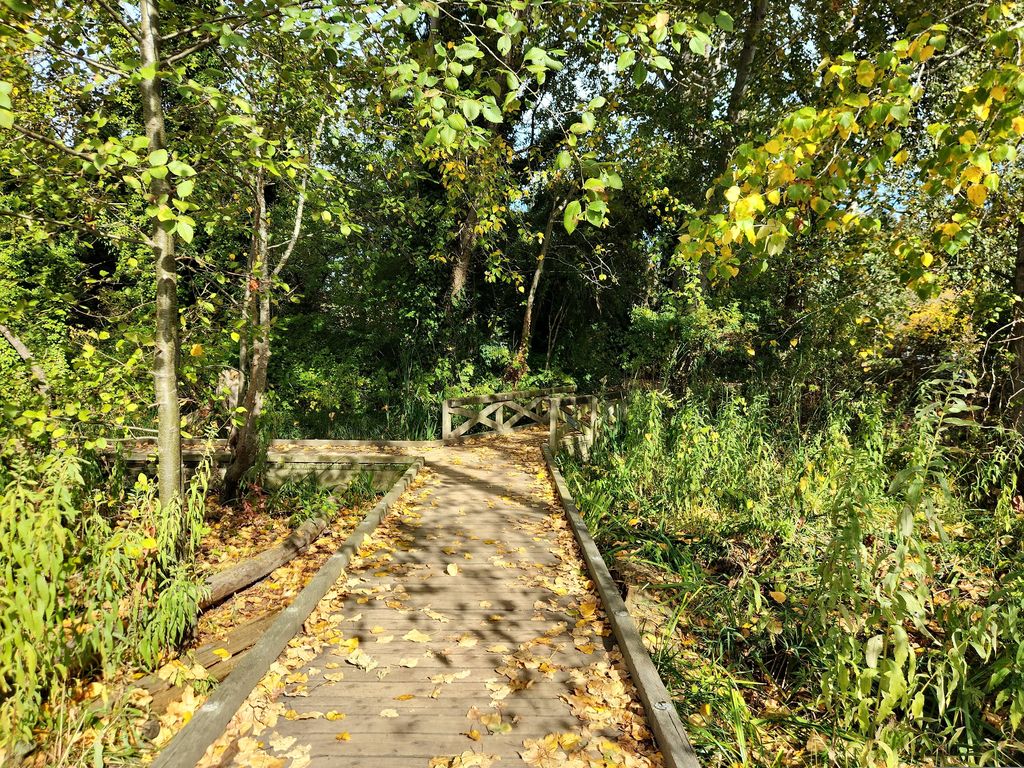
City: vancouver